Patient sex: M
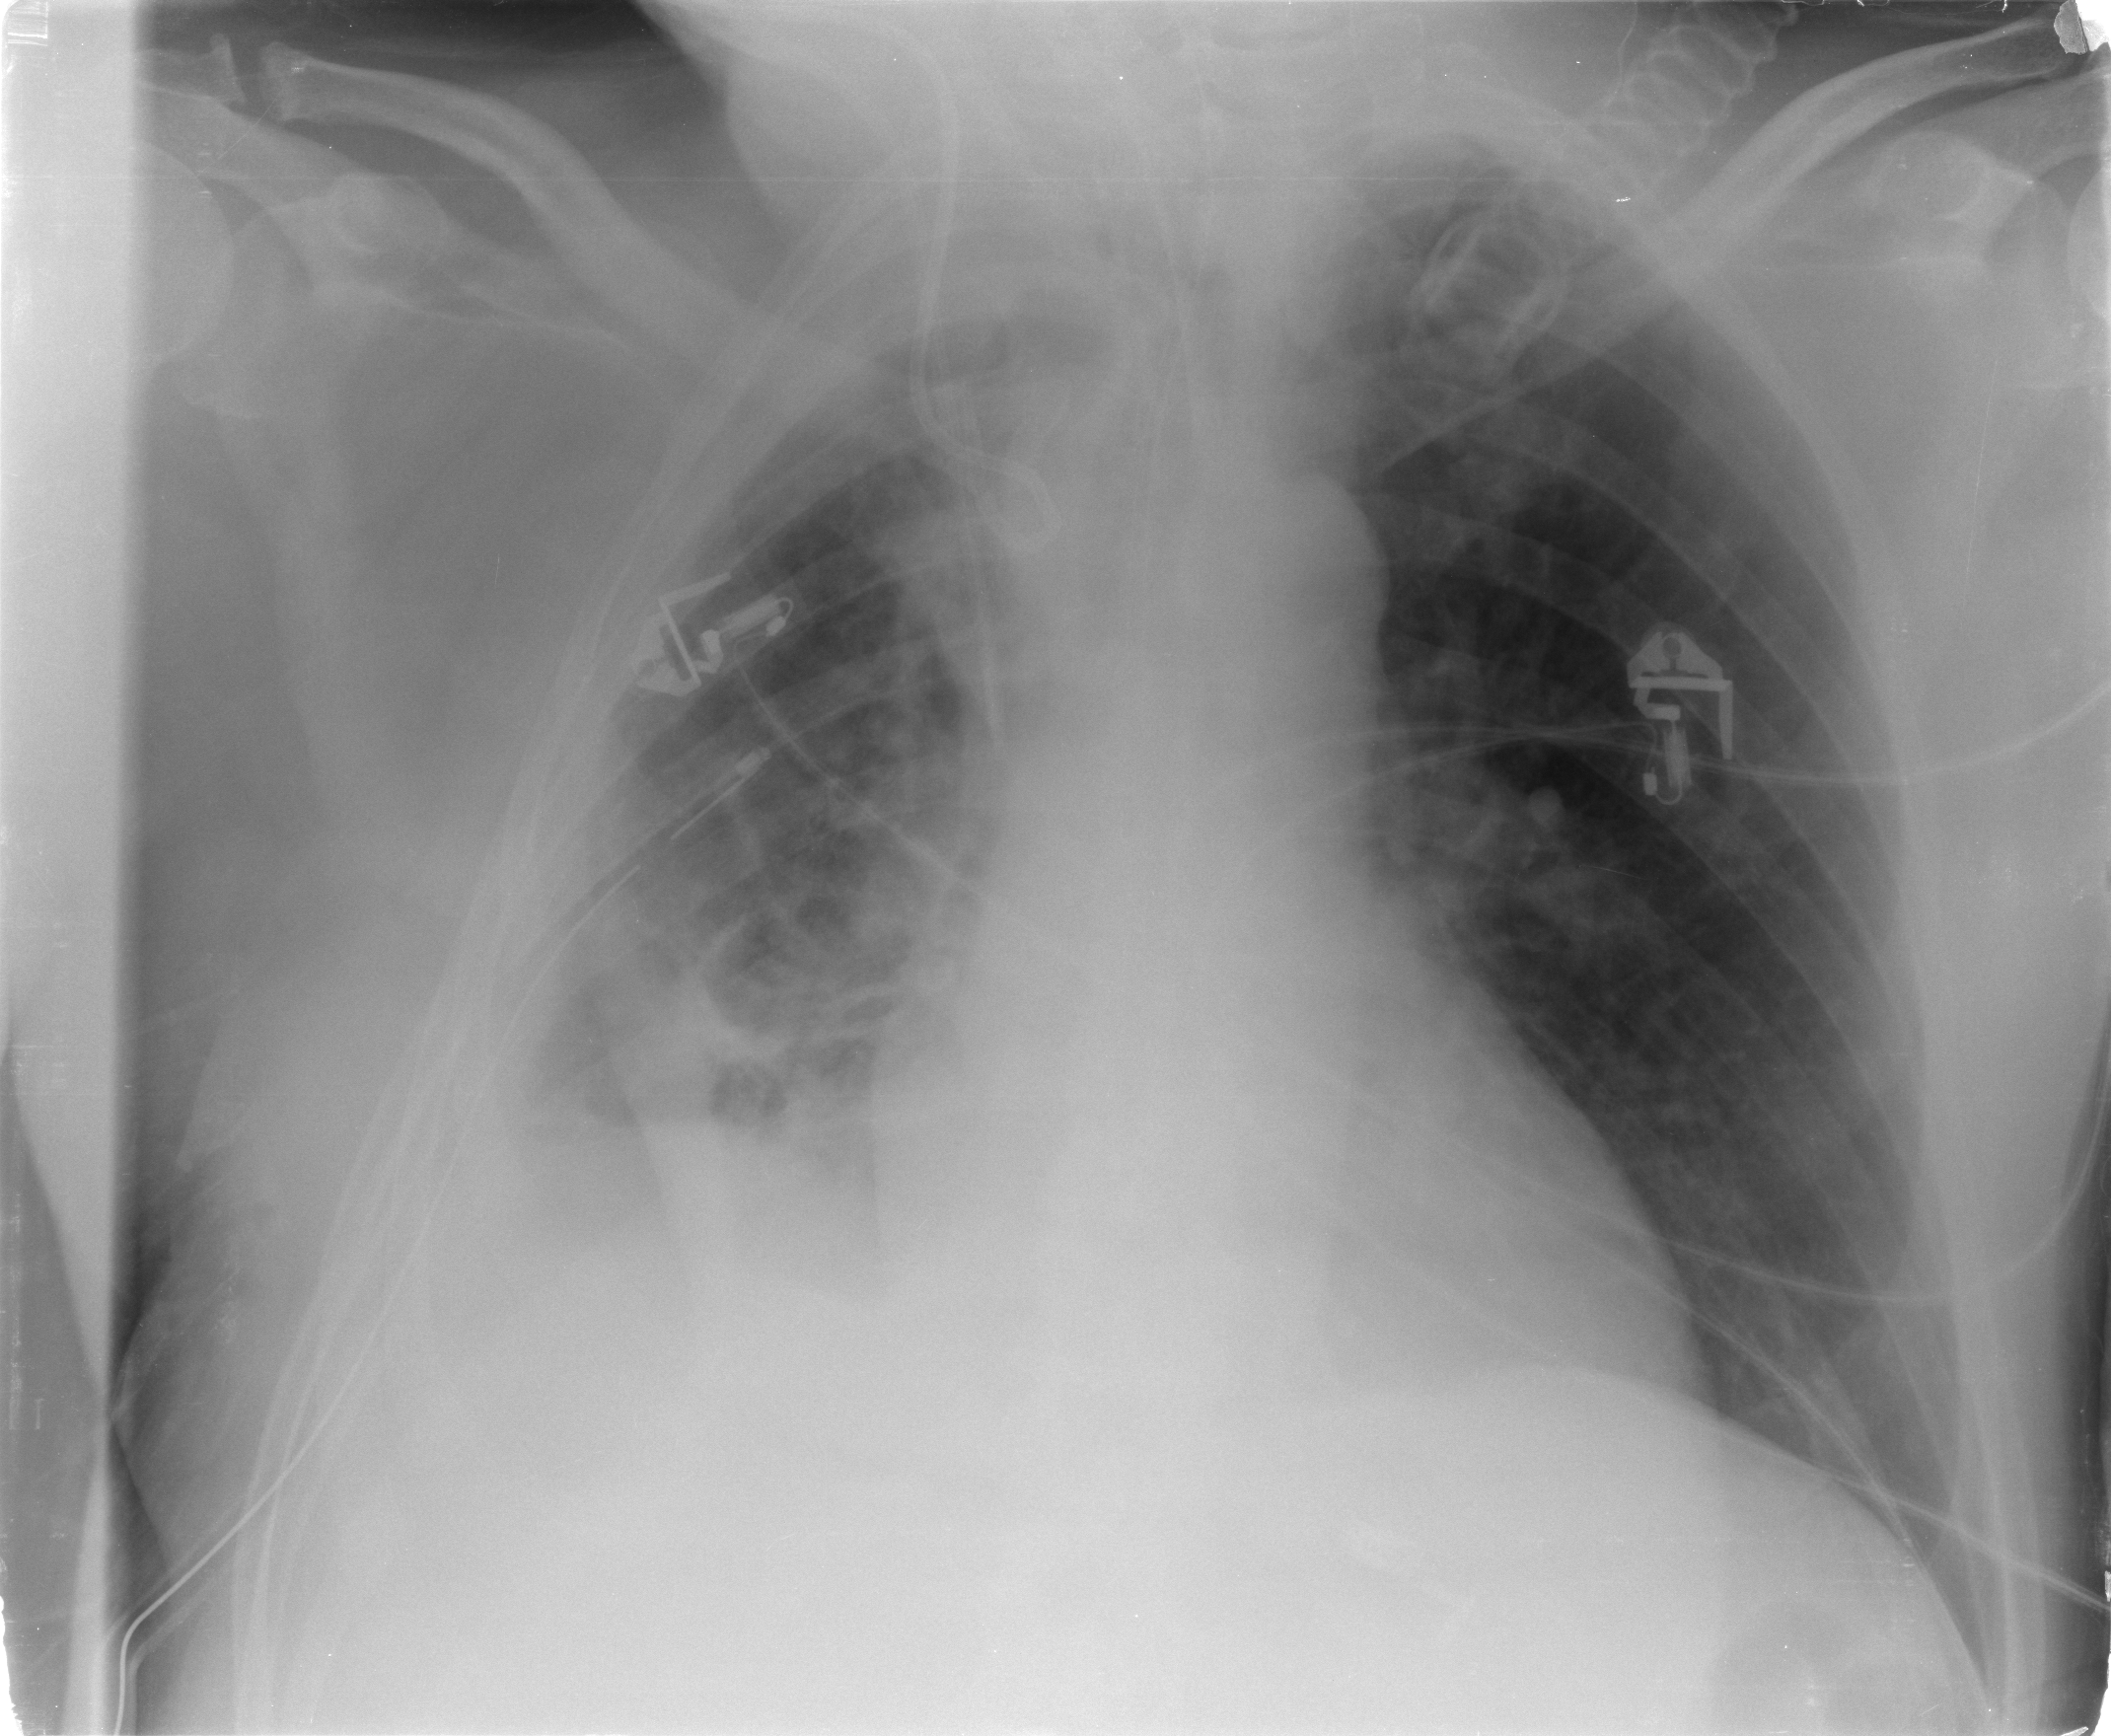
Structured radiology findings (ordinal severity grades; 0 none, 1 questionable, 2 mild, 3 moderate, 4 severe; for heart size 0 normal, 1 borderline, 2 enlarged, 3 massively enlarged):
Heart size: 2
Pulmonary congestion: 2
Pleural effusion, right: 3
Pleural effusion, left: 0
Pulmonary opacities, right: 2
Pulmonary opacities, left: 0
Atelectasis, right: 3
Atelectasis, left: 0